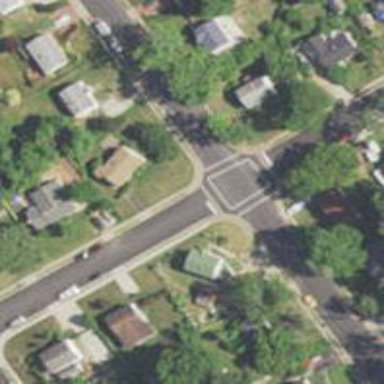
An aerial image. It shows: Marked road crossing.